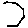
Label: hexagon